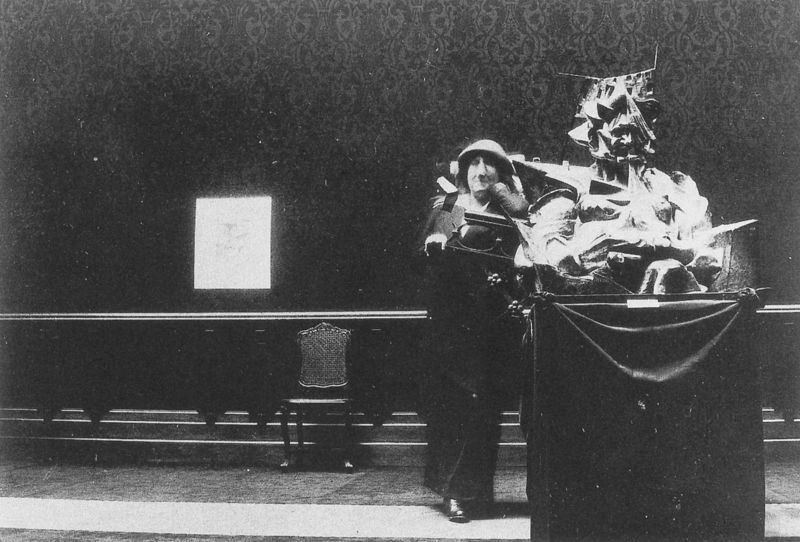
Titel: Kopf + Haus + Licht (Testa + casa + luce; Originalaufnahme)
Künstler: Umberto Boccioni
Schlagwörter: dunkel, fenster, frau, hut, kleid, stuhl, zimmer, dame, tuch, rock, präsentation, sockel, bild, vorhang, figur, interieur, person, theater, statue, abstrakt, tapete, geländer, podest, foto, fotografie, dada, maske, eckig, balustrade, schwarzweiß, kunst, photo, ausstellung, man, sammlung, museum, gegenstand, objekt, verzerrt, kunstwerk, langes kleid, stehpult, mam, museum plstik tuch